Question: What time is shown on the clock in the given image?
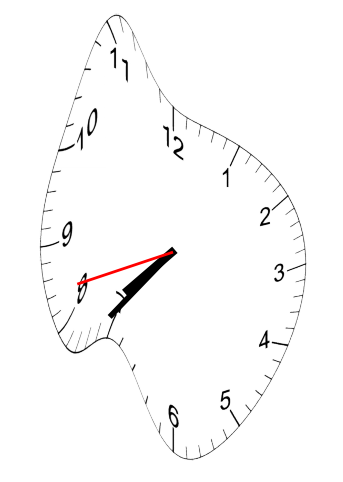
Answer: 07:36:42